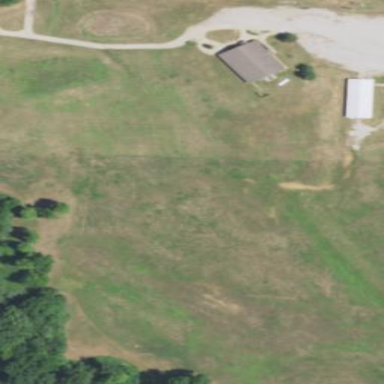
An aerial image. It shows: Grassy area designated as driving range for golf.